Field crop: maize
Growth stage: 2
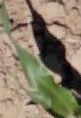
Species: maize